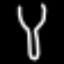
Label: fork